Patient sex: M
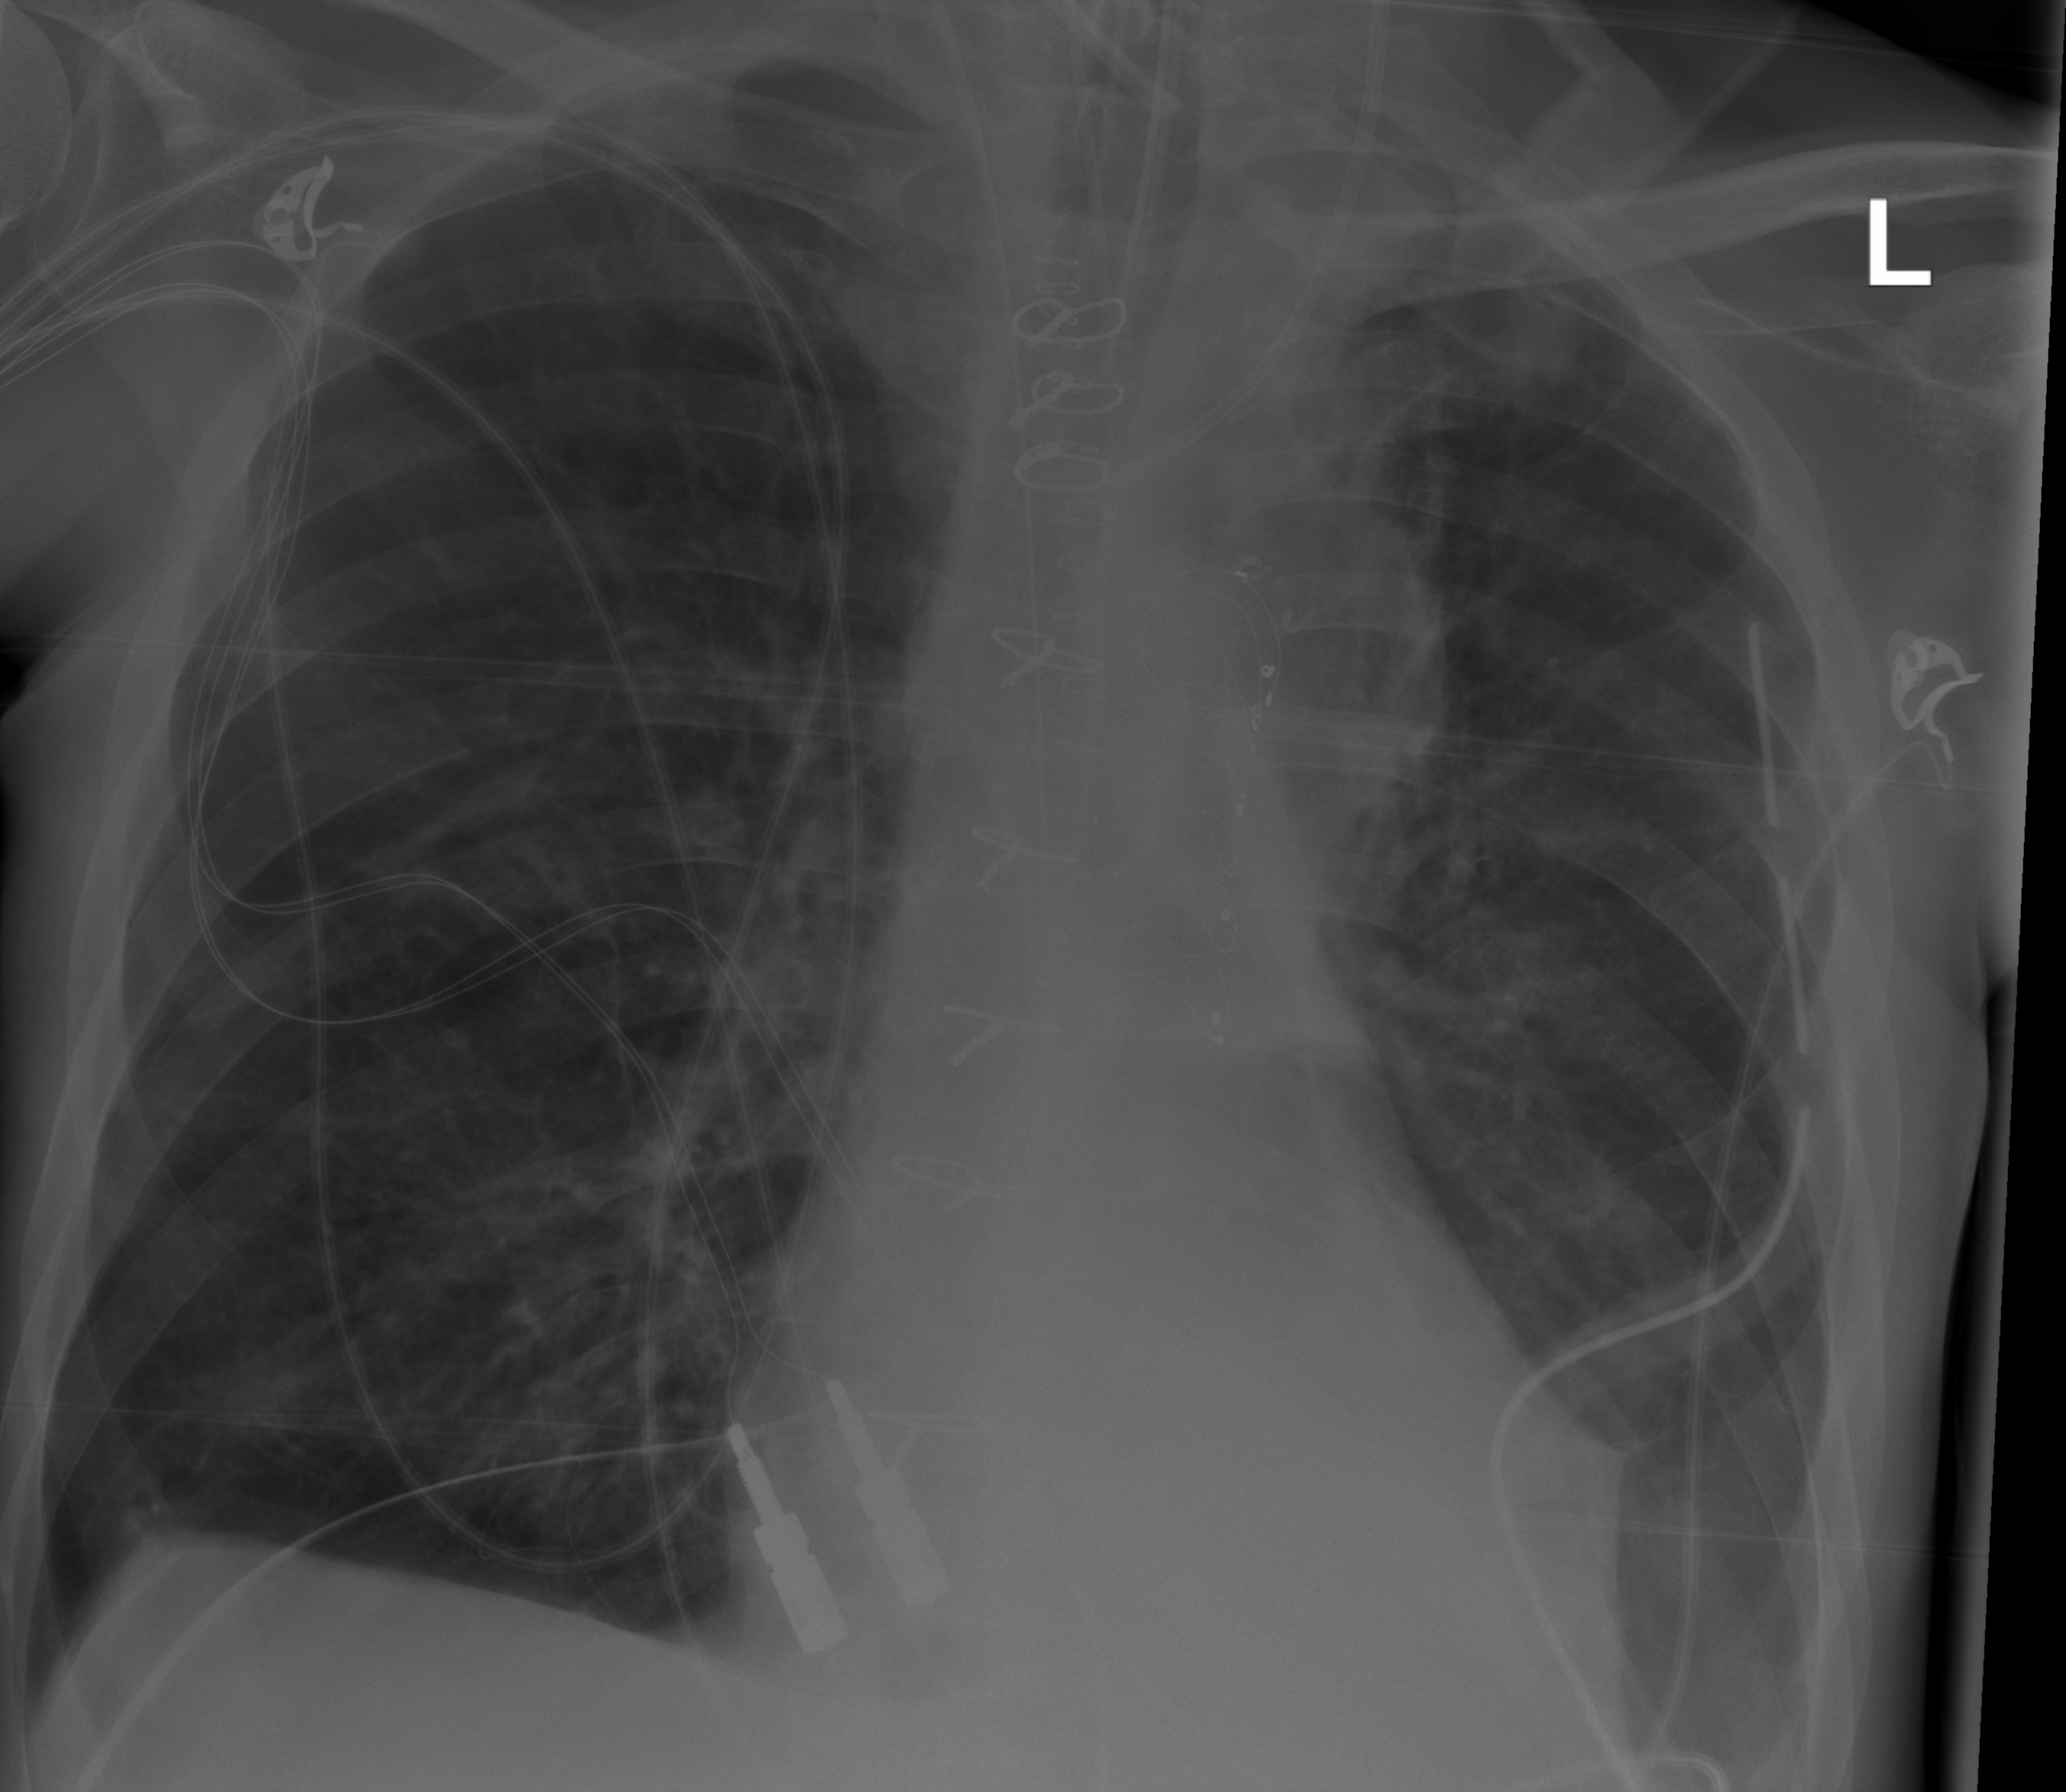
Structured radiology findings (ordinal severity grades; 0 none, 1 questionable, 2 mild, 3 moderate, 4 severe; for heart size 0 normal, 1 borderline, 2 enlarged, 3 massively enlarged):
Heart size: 0
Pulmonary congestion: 0
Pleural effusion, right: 0
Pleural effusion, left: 2
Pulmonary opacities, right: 0
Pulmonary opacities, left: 0
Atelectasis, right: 0
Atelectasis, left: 2